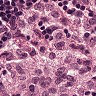
Metastatic tissue present: no